Question: What is this file and why is it created? should I put this is '.gitignore'?

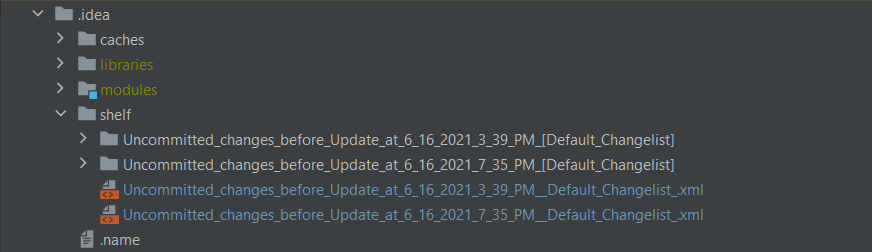
Answer: Please see <URL>
You need to add shelf folder to .gitignore
Files that you observe are shelve files, they are created when you run "Update project" and there are some uncommited changes exists, so IDE place it in shelf and then unshelve them.
It is configured under <URL> in Preferences | Version Control | Git